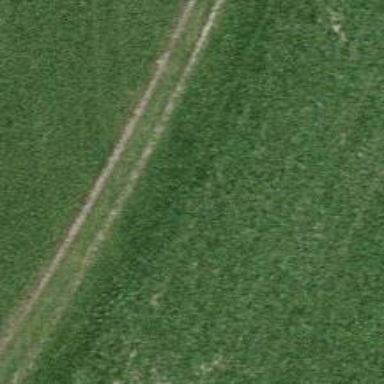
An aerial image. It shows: Grassy path.